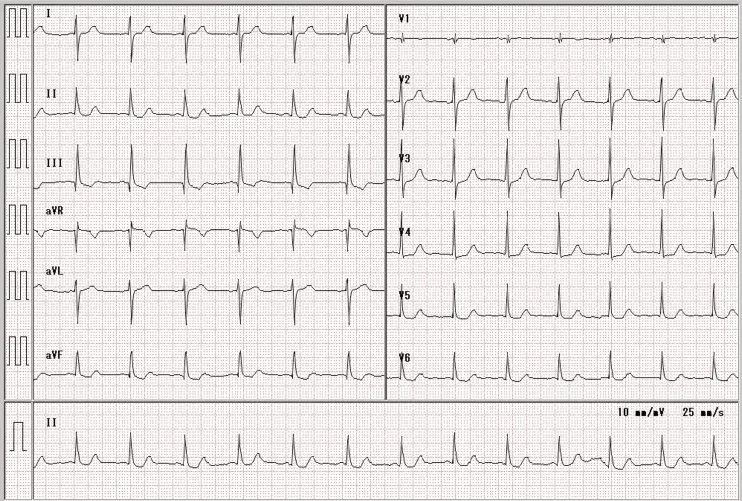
Initial electrocardiogram at rest showing horizontal ST-segment depression at V4-6.
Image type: electrography (ekg)